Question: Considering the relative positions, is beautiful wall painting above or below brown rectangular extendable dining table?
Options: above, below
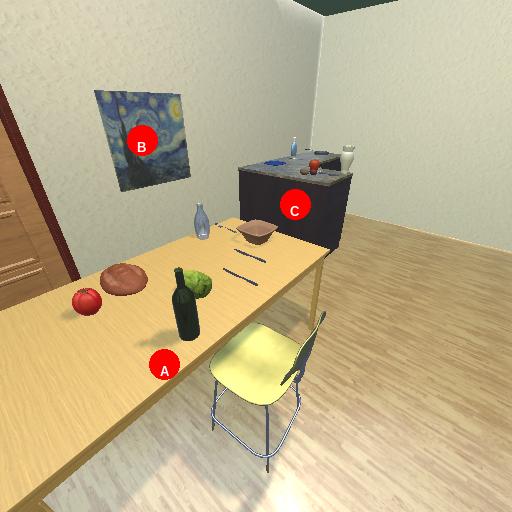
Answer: above